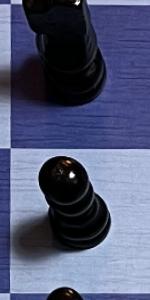
Label: Pawn_Black